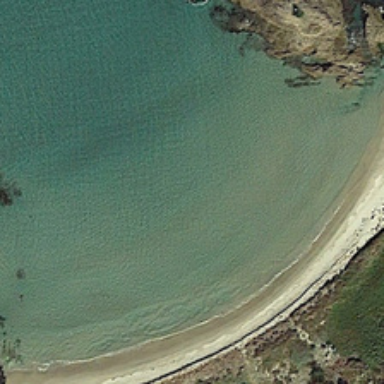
A yellow ribbon beach is between green plants and green ocean and black rocks .